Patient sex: F
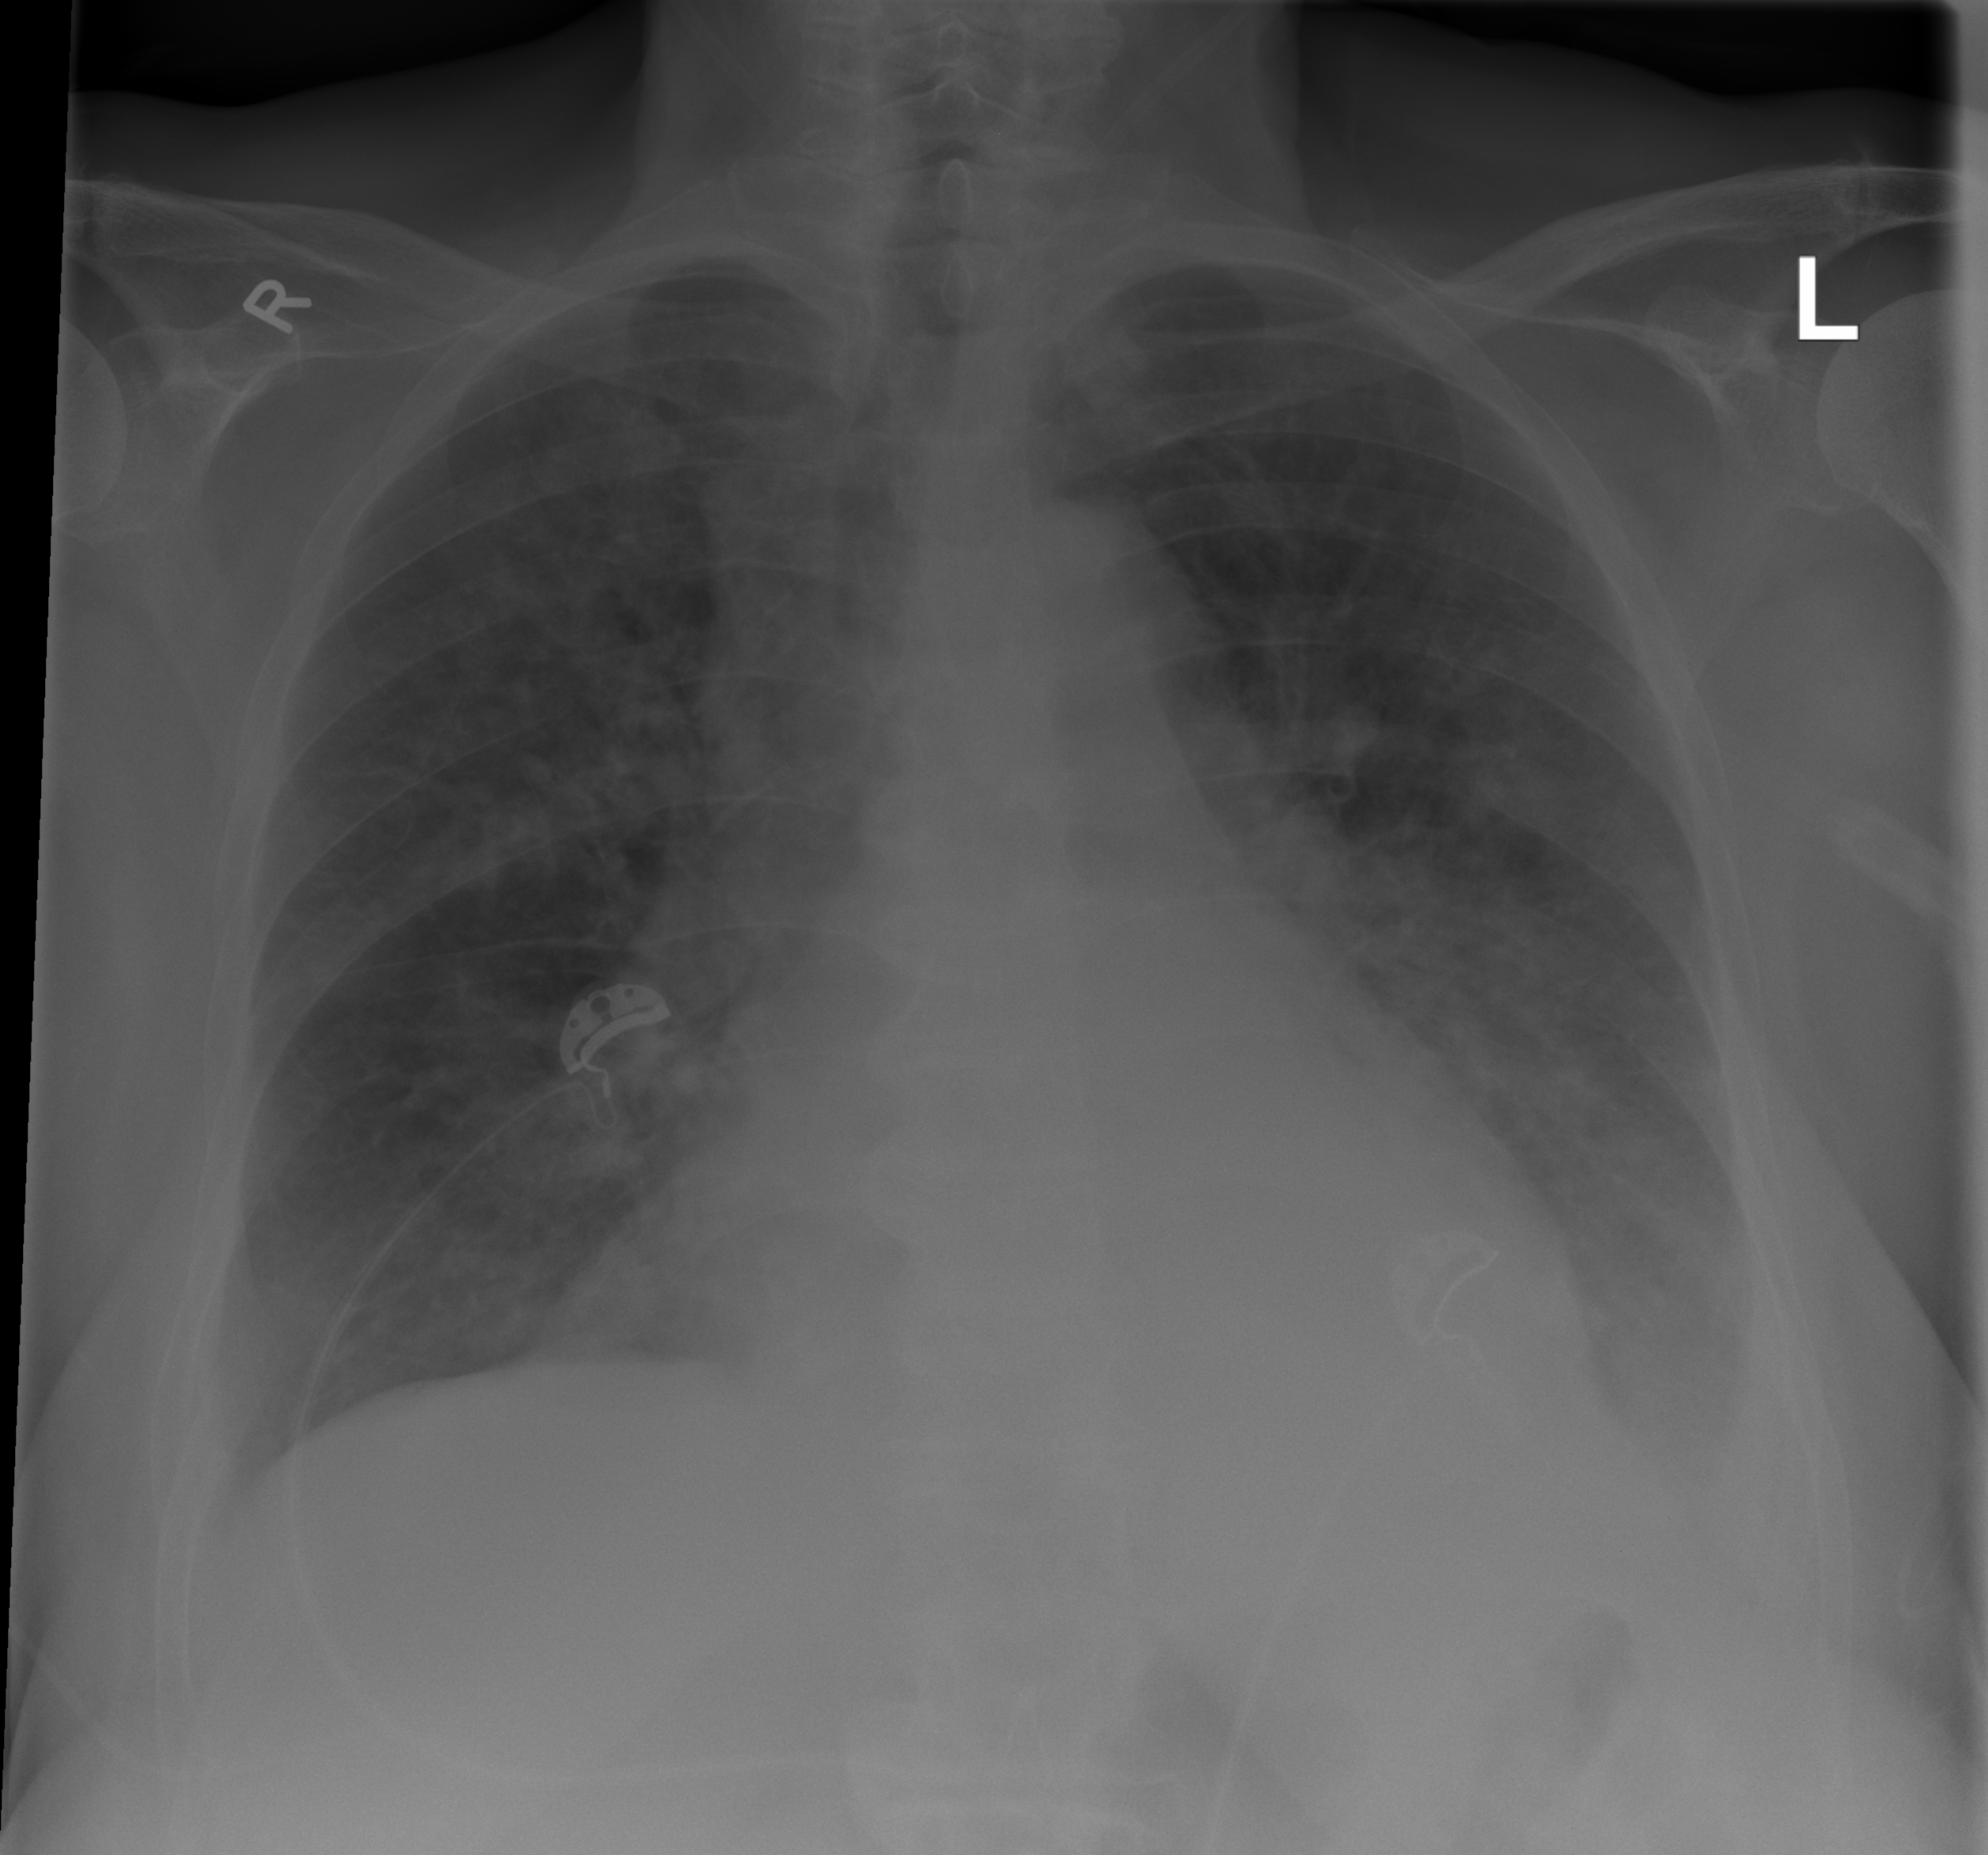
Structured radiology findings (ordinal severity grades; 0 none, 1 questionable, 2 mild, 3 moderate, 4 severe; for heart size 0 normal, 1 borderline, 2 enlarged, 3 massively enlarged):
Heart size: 2
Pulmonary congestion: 2
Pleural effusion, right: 2
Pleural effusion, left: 2
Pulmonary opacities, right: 2
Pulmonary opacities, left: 2
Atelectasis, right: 2
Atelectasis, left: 2